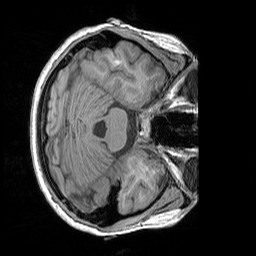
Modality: T1w
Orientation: axial